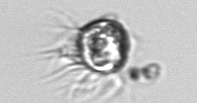
Label: Leegaardiella_ovalis